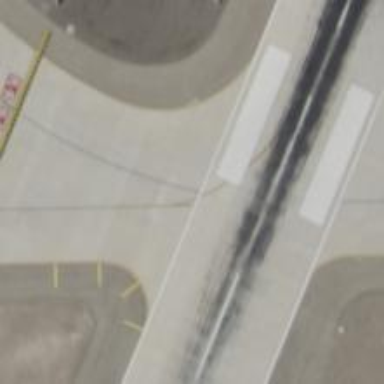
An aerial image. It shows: View of taxiway at the airport.